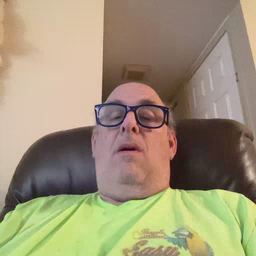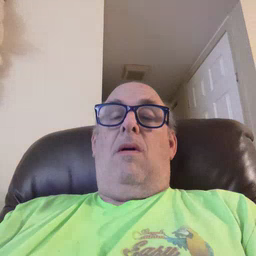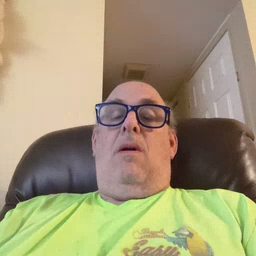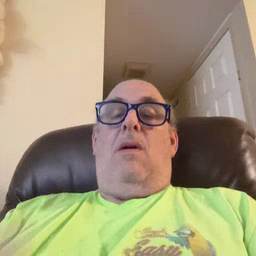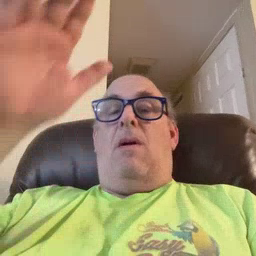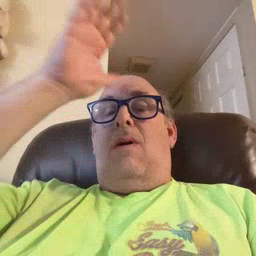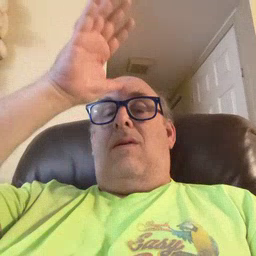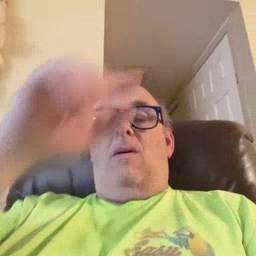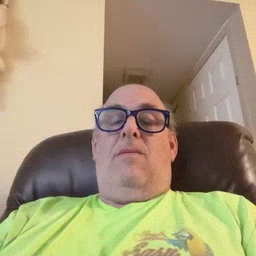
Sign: dad